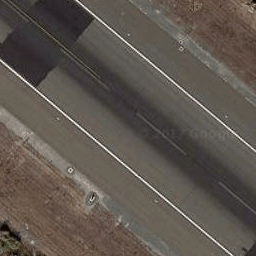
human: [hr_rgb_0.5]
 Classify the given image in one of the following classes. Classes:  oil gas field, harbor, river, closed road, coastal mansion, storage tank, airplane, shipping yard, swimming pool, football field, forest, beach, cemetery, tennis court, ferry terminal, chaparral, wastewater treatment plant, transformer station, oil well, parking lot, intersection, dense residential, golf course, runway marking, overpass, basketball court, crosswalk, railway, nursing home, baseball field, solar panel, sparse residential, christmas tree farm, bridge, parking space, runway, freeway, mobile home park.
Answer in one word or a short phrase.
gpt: runway